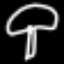
Label: mushroom